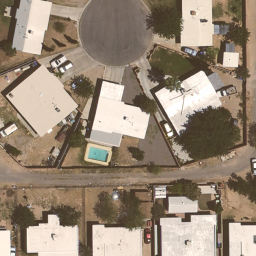
Label: residential